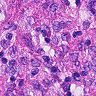
Metastatic tissue present: no